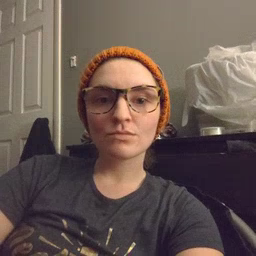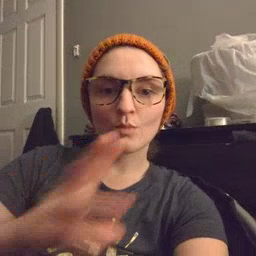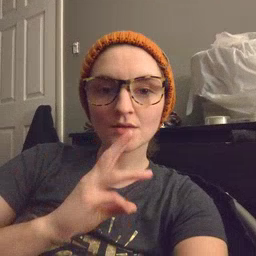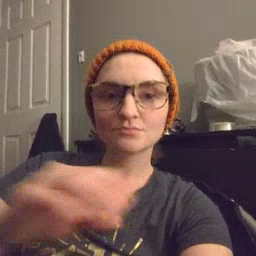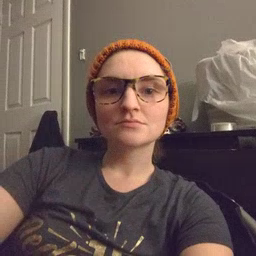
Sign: water